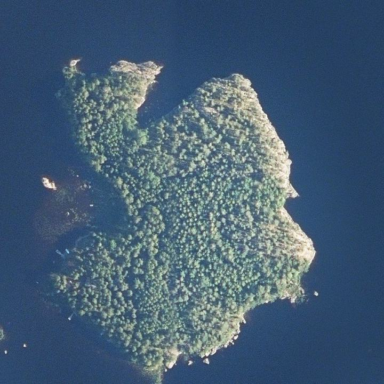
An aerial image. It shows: Islet.